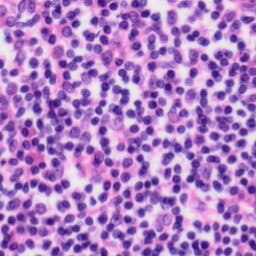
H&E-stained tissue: Tonsil